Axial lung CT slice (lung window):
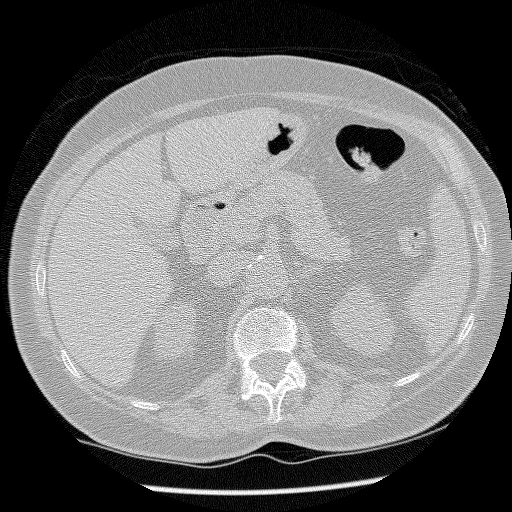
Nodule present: no